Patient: sex M, age 68
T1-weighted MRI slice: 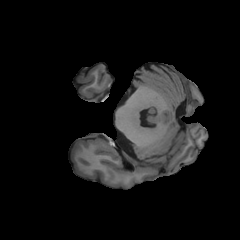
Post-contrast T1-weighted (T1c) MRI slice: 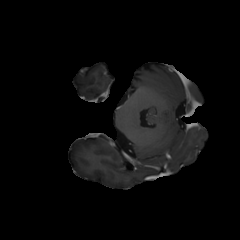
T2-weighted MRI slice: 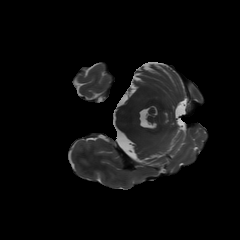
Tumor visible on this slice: no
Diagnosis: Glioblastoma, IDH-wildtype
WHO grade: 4